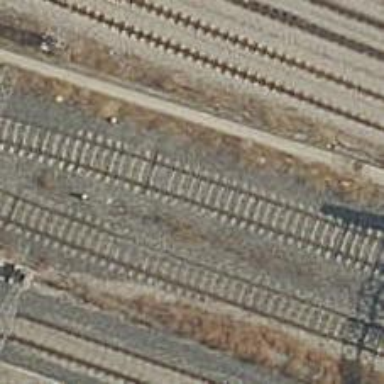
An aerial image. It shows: Rail yard with electrified contact lines for railway operations.